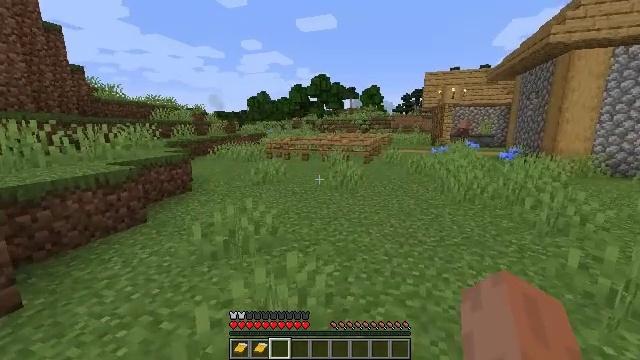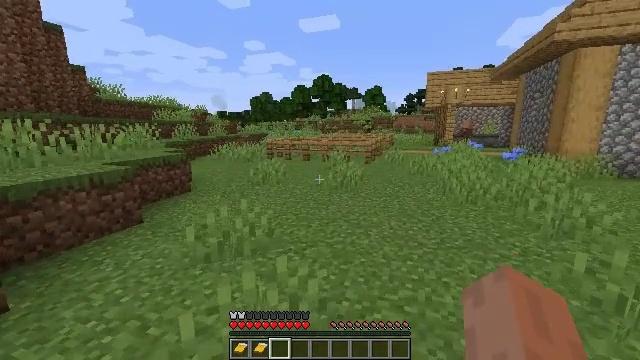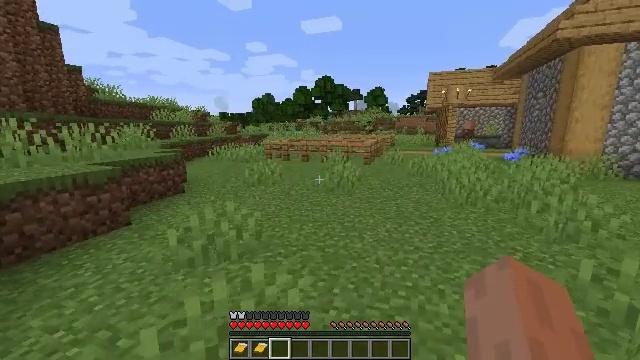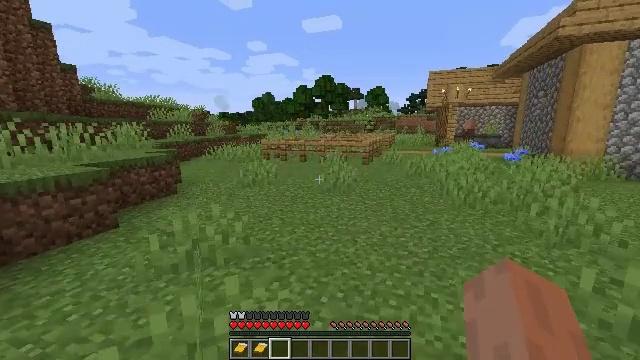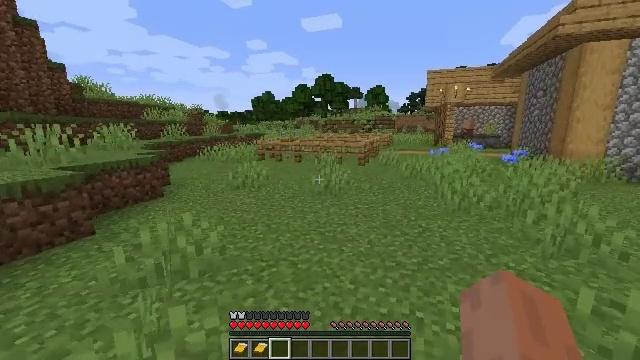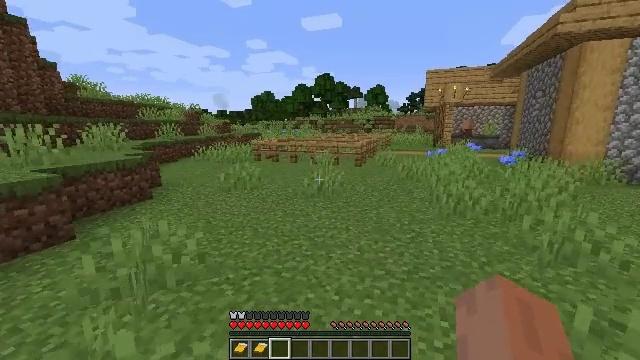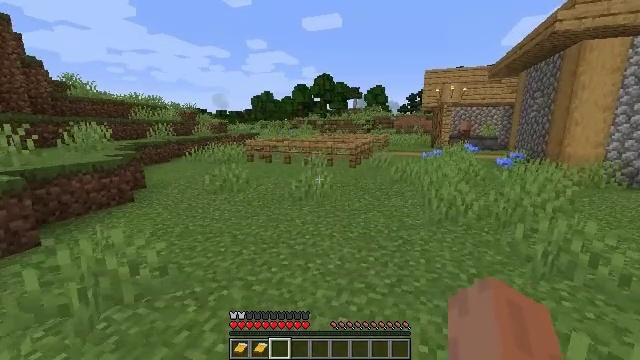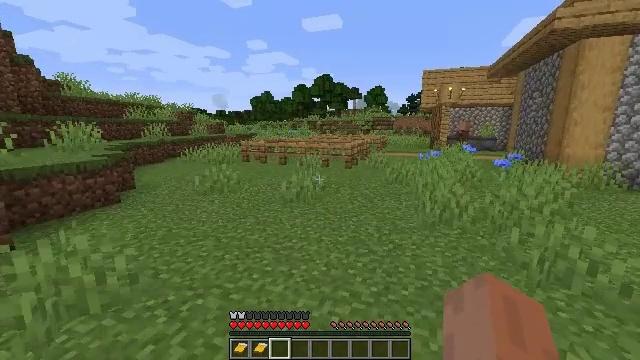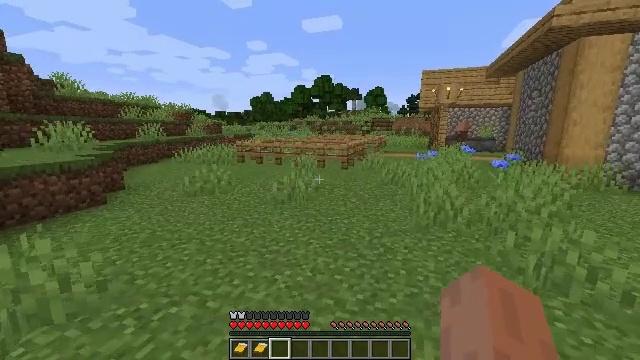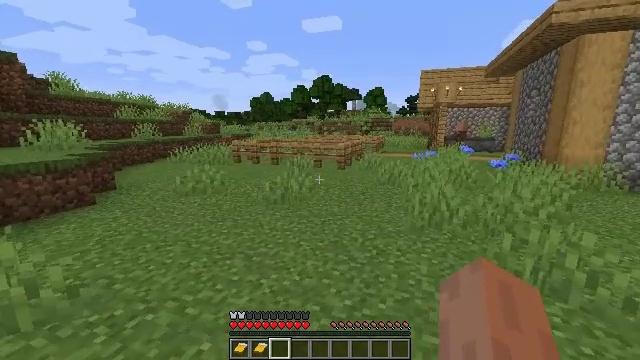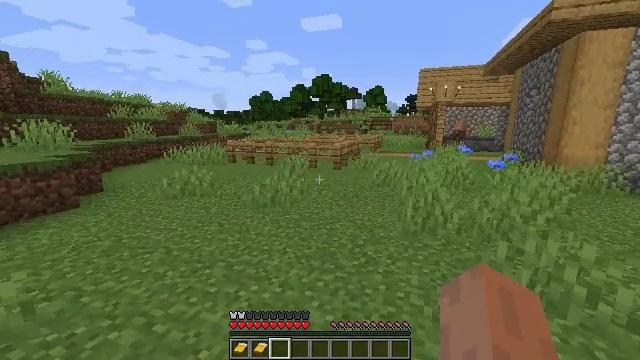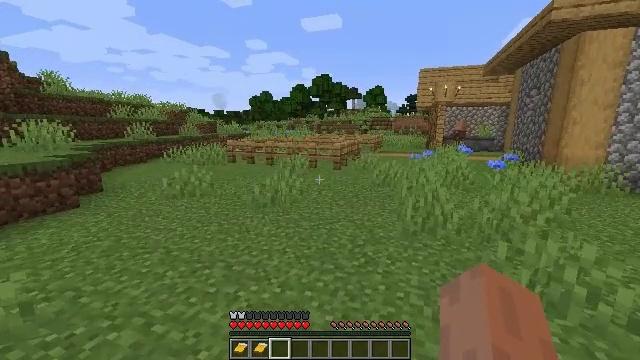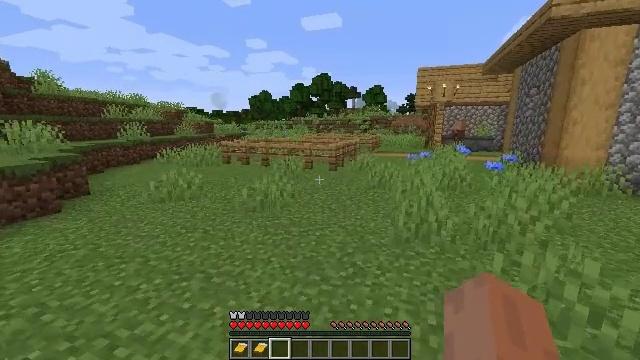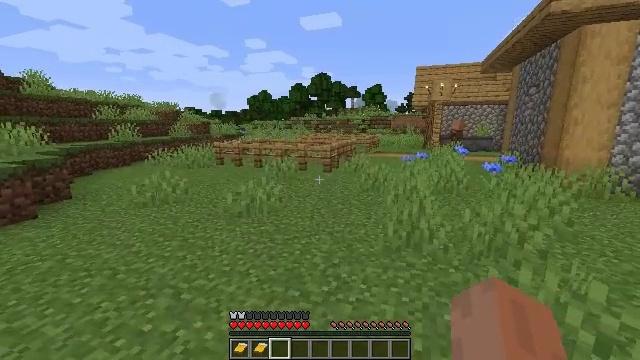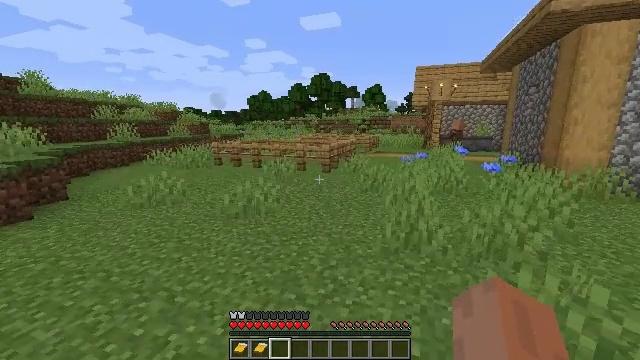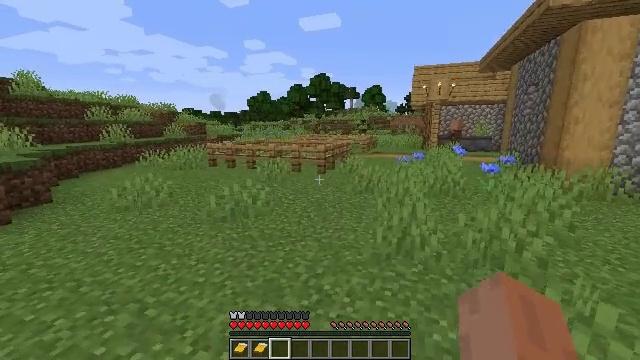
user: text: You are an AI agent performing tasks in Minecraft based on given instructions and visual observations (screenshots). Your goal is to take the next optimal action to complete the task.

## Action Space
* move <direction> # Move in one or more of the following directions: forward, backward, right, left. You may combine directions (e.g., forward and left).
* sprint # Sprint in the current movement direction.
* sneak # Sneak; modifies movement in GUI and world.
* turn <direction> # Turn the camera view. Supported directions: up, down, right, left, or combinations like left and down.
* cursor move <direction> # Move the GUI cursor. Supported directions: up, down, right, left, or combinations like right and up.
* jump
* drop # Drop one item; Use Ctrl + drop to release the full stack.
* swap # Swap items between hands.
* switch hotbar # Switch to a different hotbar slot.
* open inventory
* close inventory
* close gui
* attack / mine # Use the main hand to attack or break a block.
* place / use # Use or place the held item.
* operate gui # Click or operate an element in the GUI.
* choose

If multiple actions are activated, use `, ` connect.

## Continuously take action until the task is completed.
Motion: motion action
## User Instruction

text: Chop down the stripped oak log.
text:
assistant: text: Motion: move forward and move right
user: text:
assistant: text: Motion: move forward and move right
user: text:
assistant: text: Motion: move forward and move right
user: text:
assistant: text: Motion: move forward and move right
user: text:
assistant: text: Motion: move forward and move right
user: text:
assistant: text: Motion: move forward and move right
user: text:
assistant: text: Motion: move forward and move right
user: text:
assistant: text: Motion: move forward and move right
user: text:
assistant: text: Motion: move forward and move right
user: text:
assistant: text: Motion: move forward and move right
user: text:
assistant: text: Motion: move forward and move right
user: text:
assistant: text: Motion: move forward and move right
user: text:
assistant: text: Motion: move forward and move right
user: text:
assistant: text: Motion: move forward and move right
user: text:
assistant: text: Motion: move forward and move right
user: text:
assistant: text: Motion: move forward and move right
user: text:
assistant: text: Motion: move forward and move right
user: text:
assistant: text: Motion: move forward and move right
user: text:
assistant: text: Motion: move forward and move right
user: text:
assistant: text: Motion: move forward and move right
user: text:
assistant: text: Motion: move forward and move right
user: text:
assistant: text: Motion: move forward
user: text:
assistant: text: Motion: move forward
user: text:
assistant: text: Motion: move forward
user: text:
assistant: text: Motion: move forward
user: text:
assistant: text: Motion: move forward
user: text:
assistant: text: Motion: move forward
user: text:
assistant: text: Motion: move forward
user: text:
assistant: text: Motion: move forward and move right
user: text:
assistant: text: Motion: move forward and move right